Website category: jobs
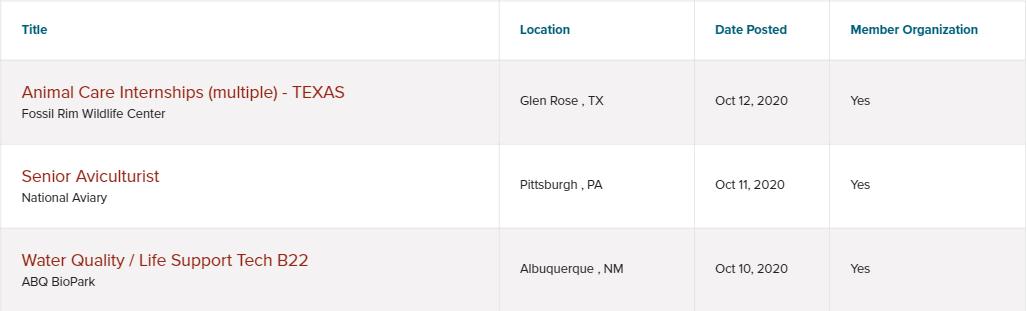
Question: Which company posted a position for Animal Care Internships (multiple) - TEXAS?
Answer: Fossil Rim Wildlife Center

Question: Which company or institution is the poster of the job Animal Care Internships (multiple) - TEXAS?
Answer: Fossil Rim Wildlife Center

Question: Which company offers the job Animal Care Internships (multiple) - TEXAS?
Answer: Fossil Rim Wildlife Center

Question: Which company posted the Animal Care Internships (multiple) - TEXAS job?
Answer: Fossil Rim Wildlife Center

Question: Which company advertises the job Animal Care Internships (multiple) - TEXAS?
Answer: Fossil Rim Wildlife Center

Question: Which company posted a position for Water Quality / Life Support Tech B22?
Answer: ABQ BioPark

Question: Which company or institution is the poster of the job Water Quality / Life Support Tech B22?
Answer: ABQ BioPark

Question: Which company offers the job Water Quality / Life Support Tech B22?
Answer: ABQ BioPark

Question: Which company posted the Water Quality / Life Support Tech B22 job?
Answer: ABQ BioPark

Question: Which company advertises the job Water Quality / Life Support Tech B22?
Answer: ABQ BioPark

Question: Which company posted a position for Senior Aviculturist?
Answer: National Aviary

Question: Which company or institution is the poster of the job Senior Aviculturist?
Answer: National Aviary

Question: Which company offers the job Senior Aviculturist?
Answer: National Aviary

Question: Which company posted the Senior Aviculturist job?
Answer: National Aviary

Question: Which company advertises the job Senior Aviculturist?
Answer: National Aviary

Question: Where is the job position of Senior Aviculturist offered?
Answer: Pittsburgh , PA

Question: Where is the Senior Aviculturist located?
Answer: Pittsburgh , PA

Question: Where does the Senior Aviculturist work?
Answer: Pittsburgh , PA

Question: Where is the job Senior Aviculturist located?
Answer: Pittsburgh , PA

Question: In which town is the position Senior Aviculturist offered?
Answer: Pittsburgh , PA

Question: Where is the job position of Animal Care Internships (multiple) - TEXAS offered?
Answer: Glen Rose , TX

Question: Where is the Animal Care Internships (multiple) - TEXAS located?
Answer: Glen Rose , TX

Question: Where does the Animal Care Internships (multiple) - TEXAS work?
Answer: Glen Rose , TX

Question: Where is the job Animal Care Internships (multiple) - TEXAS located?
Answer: Glen Rose , TX

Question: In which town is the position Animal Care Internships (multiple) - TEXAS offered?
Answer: Glen Rose , TX

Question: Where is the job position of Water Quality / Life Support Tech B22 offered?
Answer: Albuquerque , NM

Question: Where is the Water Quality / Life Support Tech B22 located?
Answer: Albuquerque , NM

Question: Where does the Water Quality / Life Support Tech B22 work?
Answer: Albuquerque , NM

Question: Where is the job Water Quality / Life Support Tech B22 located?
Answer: Albuquerque , NM

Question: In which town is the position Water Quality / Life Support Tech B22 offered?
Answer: Albuquerque , NM

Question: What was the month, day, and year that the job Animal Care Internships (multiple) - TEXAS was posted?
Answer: Oct 12, 2020

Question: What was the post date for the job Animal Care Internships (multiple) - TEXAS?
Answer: Oct 12, 2020

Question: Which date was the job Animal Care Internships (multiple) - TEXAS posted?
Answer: Oct 12, 2020

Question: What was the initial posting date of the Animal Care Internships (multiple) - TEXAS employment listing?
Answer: Oct 12, 2020

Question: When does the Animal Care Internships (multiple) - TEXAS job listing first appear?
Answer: Oct 12, 2020

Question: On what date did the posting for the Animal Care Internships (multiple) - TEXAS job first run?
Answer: Oct 12, 2020

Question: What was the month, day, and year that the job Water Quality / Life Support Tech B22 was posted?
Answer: Oct 10, 2020

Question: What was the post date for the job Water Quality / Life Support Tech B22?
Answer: Oct 10, 2020

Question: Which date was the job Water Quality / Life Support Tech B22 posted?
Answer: Oct 10, 2020

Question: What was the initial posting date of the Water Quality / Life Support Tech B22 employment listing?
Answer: Oct 10, 2020

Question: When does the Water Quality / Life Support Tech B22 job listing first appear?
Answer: Oct 10, 2020

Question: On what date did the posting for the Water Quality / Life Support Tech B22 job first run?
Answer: Oct 10, 2020

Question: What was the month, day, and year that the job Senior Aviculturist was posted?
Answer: Oct 11, 2020

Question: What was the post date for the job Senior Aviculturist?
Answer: Oct 11, 2020

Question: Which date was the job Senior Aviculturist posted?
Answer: Oct 11, 2020

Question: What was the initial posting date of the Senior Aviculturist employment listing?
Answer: Oct 11, 2020

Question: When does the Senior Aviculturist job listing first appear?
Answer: Oct 11, 2020

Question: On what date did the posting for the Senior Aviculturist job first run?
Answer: Oct 11, 2020

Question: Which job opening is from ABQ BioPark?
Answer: Water Quality / Life Support Tech B22

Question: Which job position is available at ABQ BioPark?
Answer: Water Quality / Life Support Tech B22

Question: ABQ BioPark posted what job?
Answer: Water Quality / Life Support Tech B22

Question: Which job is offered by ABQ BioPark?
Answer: Water Quality / Life Support Tech B22

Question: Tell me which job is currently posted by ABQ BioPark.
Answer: Water Quality / Life Support Tech B22

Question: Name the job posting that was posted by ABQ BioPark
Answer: Water Quality / Life Support Tech B22

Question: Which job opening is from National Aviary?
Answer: Senior Aviculturist

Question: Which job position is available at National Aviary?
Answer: Senior Aviculturist

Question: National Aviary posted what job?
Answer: Senior Aviculturist

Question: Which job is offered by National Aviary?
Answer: Senior Aviculturist

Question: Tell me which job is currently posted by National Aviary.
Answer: Senior Aviculturist

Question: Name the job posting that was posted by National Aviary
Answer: Senior Aviculturist

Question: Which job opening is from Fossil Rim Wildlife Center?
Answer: Animal Care Internships (multiple) - TEXAS

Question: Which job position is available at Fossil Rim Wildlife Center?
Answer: Animal Care Internships (multiple) - TEXAS

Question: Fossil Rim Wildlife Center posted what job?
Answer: Animal Care Internships (multiple) - TEXAS

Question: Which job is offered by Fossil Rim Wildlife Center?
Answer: Animal Care Internships (multiple) - TEXAS